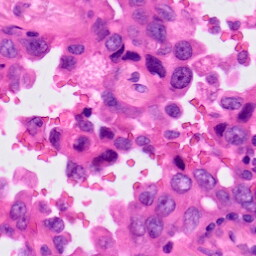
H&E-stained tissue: Lung